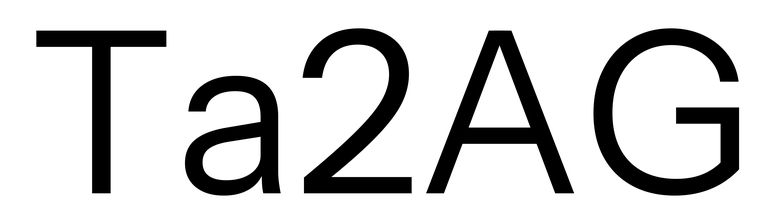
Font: InstrumentSans_Regular